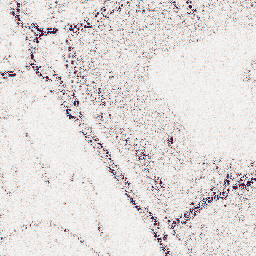
Category: wavelet
Decomposition family: wavelet_reverse_biorthogonal
Decomposition parameters: wavelet: rbio5.5
level: 1
Upsampling method: lanczos
Upsampling parameters: scale: 8
Upsampling scale: 8